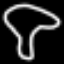
Label: mushroom